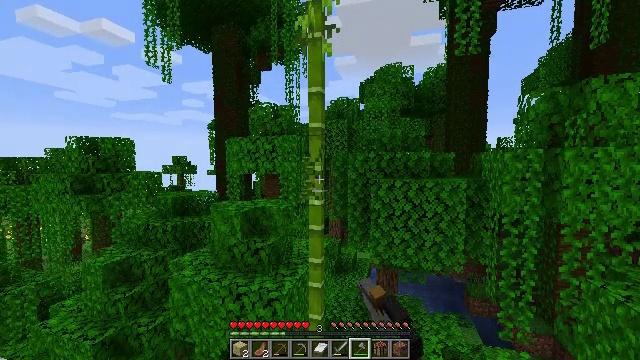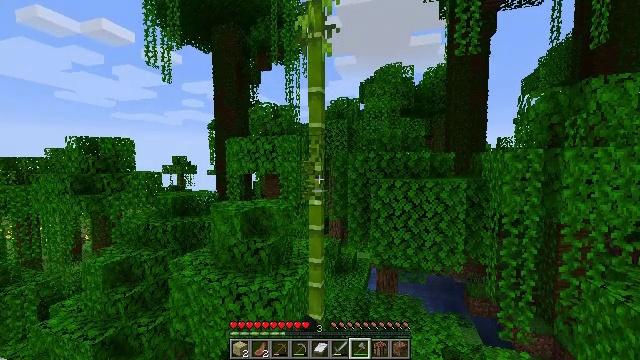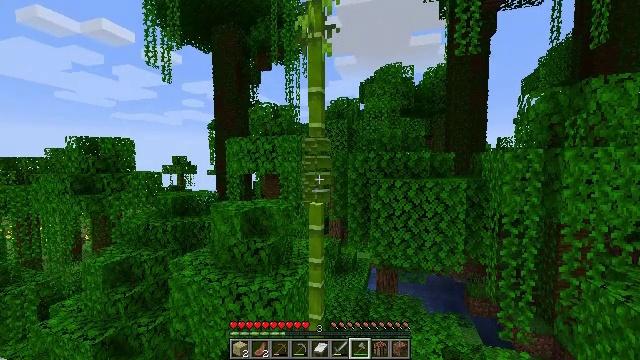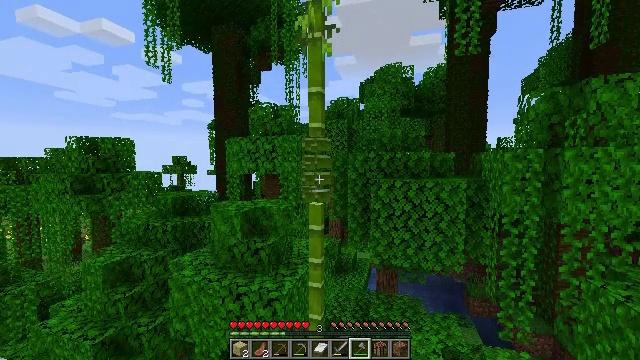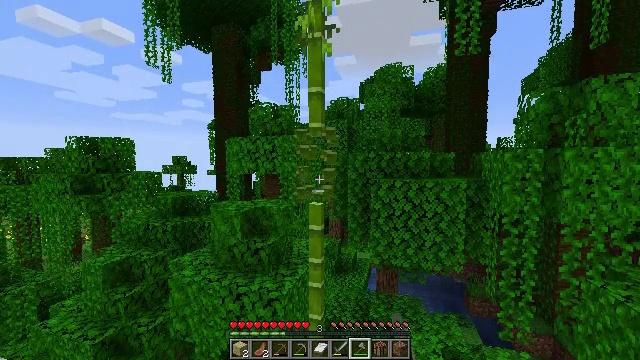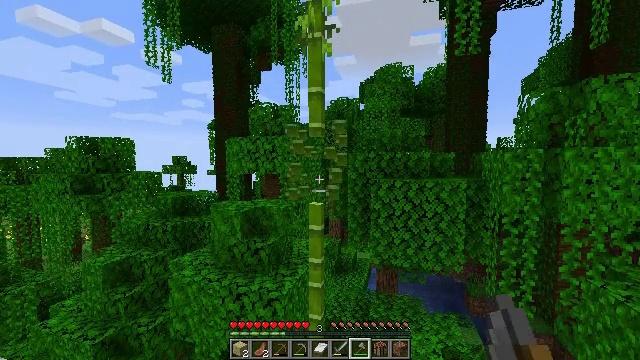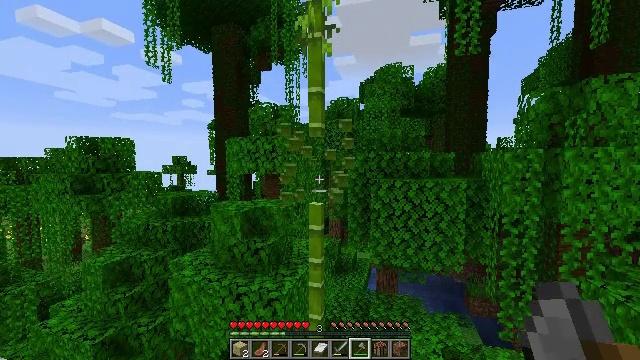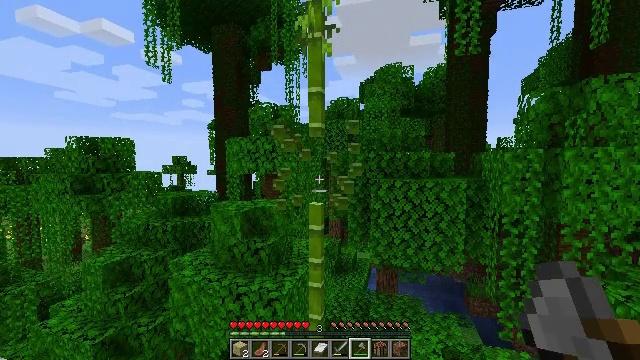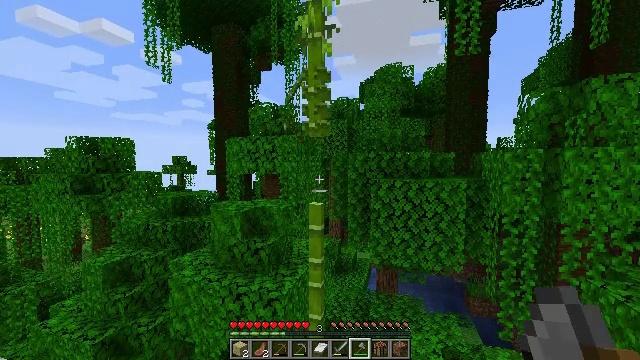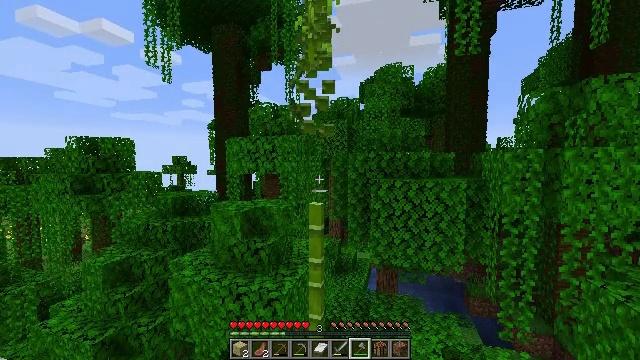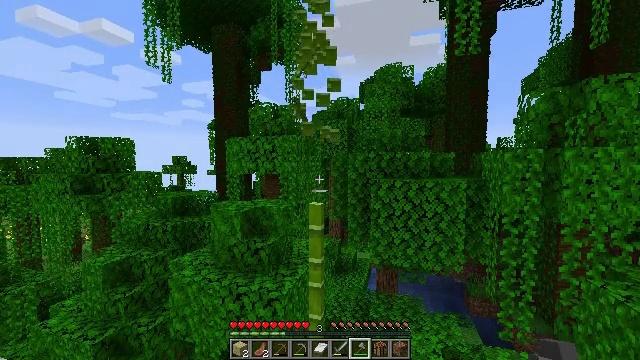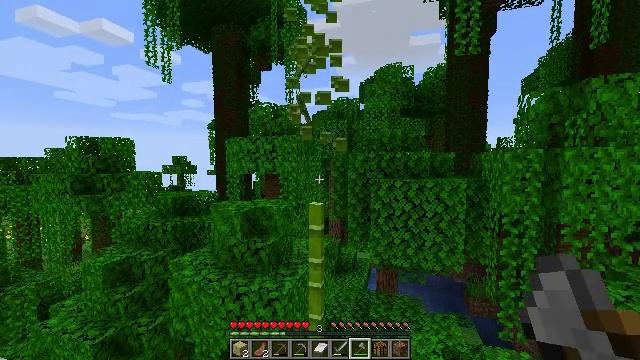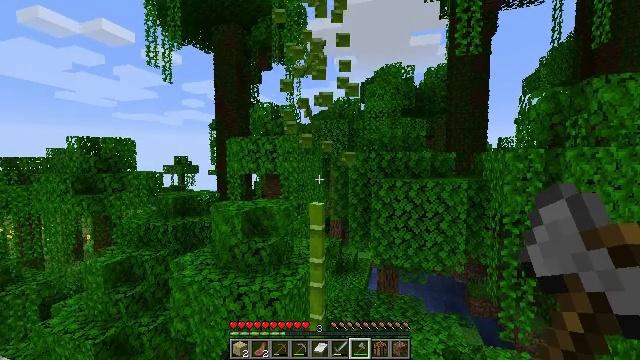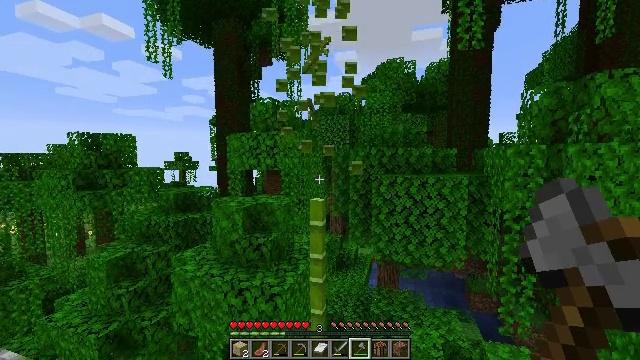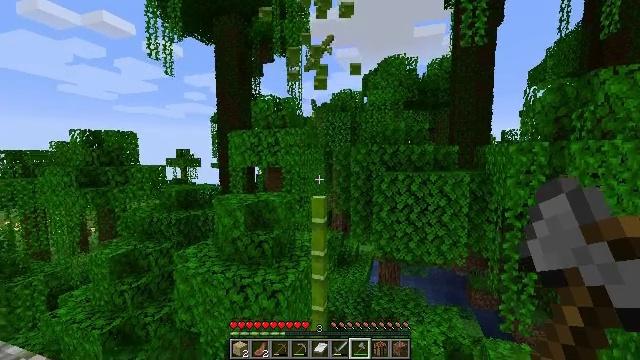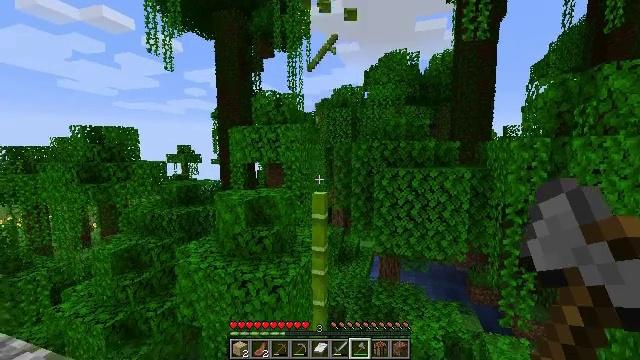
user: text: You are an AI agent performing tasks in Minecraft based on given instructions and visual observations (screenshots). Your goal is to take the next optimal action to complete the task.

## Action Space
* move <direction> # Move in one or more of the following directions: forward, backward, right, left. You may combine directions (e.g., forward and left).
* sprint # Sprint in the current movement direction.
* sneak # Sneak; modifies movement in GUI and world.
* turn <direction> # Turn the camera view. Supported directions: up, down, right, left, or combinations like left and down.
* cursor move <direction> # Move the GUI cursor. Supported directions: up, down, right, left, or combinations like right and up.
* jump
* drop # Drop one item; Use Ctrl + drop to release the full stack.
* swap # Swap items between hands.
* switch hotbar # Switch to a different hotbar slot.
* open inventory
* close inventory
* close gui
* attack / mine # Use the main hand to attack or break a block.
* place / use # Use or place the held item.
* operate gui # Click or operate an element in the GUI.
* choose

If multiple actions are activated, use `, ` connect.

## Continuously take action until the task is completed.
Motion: motion action
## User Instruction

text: Collect bamboo for crafting.
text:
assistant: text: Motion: attack / mine
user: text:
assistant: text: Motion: attack / mine
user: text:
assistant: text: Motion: attack / mine
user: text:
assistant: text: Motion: attack / mine
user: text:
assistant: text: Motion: attack / mine
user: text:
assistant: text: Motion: attack / mine
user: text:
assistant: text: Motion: attack / mine
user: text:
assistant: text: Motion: attack / mine
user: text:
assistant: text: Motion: attack / mine
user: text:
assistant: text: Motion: attack / mine
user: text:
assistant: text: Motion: no_op
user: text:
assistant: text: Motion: no_op
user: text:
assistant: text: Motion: no_op
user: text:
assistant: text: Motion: no_op
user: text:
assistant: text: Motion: no_op
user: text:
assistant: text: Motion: turn down
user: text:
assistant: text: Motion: turn down
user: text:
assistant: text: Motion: turn down
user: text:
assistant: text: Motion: turn down
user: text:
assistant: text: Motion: turn down
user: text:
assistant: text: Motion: turn down
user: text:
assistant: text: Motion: turn down
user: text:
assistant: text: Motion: turn down
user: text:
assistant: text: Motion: turn down
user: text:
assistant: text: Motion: turn down
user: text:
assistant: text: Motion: turn down
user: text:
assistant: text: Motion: turn down
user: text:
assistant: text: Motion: turn down
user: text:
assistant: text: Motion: no_op
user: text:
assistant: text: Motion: move forward